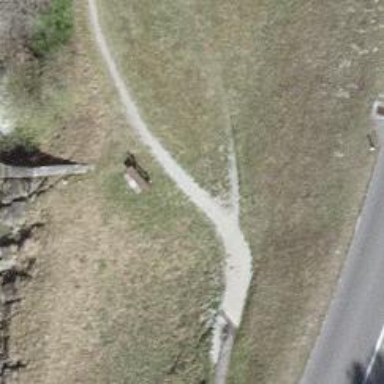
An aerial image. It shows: Bench for seating.